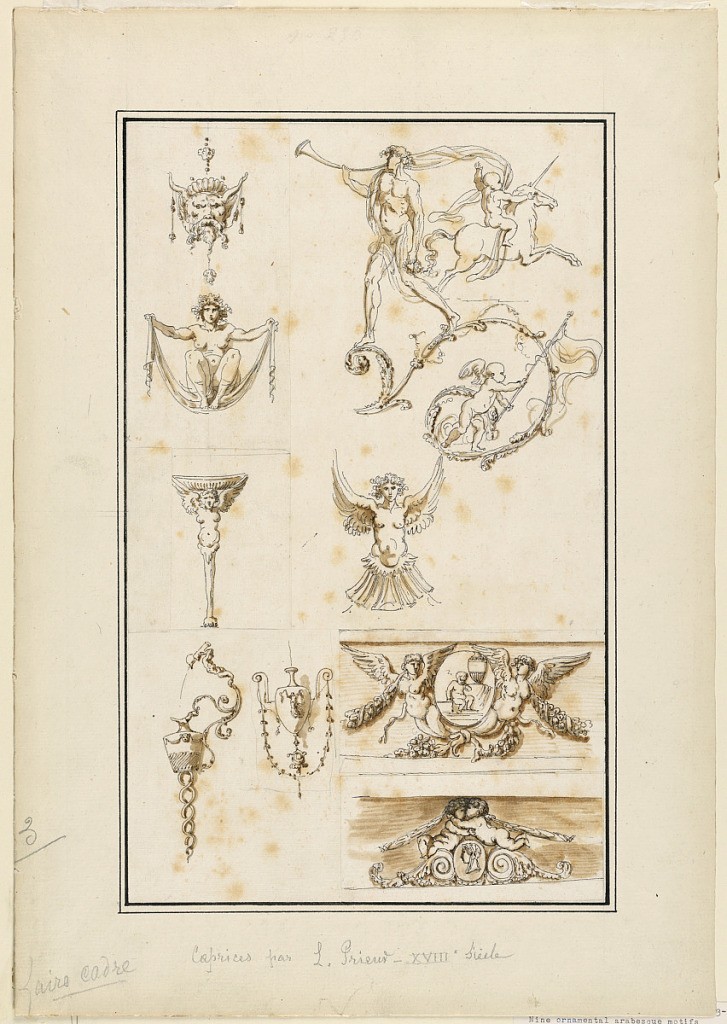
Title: Designs for Ornamental Arabesque Motifs
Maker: Etienne de Lavallée-Poussin, French, 1735–1802
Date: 1770
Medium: Pen and brown ink, brush and brown watercolor, graphite on paper
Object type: drawing
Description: Top left, a mask of a human figure with horns from which are suspended tassels. Under it, a nude female figure seen frontally, seated on a sheet held in both hands, arms extended. Upper right, a motif showing a nude trumpeter standing on a rinceau, and beside him a putto astride a unicorn, and below, another putto carrying a banner. Center left, a winged herm supporting a shelf. Center, a winged terminal figure seen frontally. Lower left, two vases, one in the form of a pitcher whose handle terminates in a human figure who pours liquid into the vase over his shoulder. Lower right, two winged genii flank a medallion showing a putto seated by an urn, and below, two putti embrace over paired volutes flanking a medallion but portrait.